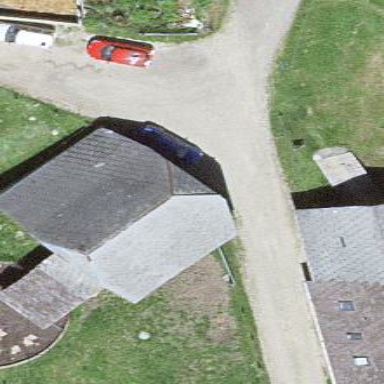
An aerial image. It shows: Barn.